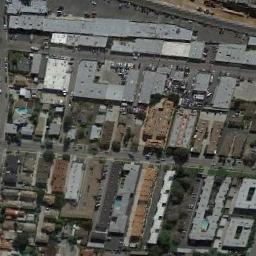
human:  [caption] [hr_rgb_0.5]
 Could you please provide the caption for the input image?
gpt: There is a long building on the left of the industrial area .

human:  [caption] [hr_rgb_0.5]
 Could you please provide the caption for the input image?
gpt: The industrial area has lots of neatly arranged workshops of different sizes .

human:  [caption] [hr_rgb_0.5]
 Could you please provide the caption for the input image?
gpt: There are many houses of different shapes and sizes in the industrial zone .

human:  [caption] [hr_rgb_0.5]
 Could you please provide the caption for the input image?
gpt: Neatly planned factories and roads in an industrial area with good greening .

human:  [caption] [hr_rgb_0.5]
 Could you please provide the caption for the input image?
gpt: There are many gray buildings and some brown buildings on the industrial area .